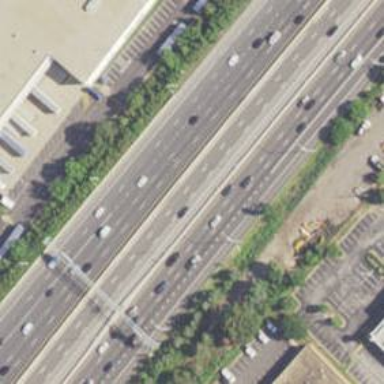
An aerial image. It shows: Motorway junction.